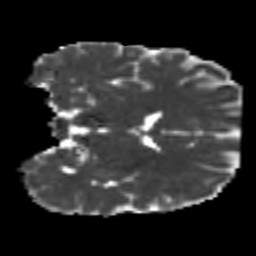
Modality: MD
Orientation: coronal
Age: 25
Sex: male
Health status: healthy
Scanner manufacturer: ge
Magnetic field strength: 3 T
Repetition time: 11 s
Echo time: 0.072 s